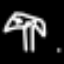
Label: mushroom